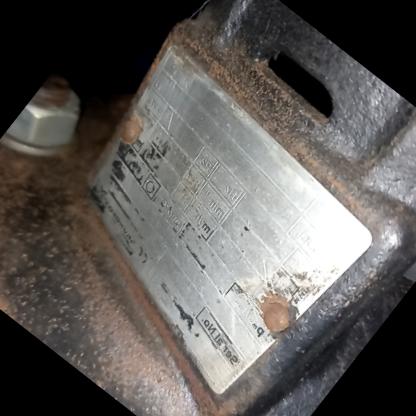
Klasa: tabliczka-znamionowa